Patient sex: M
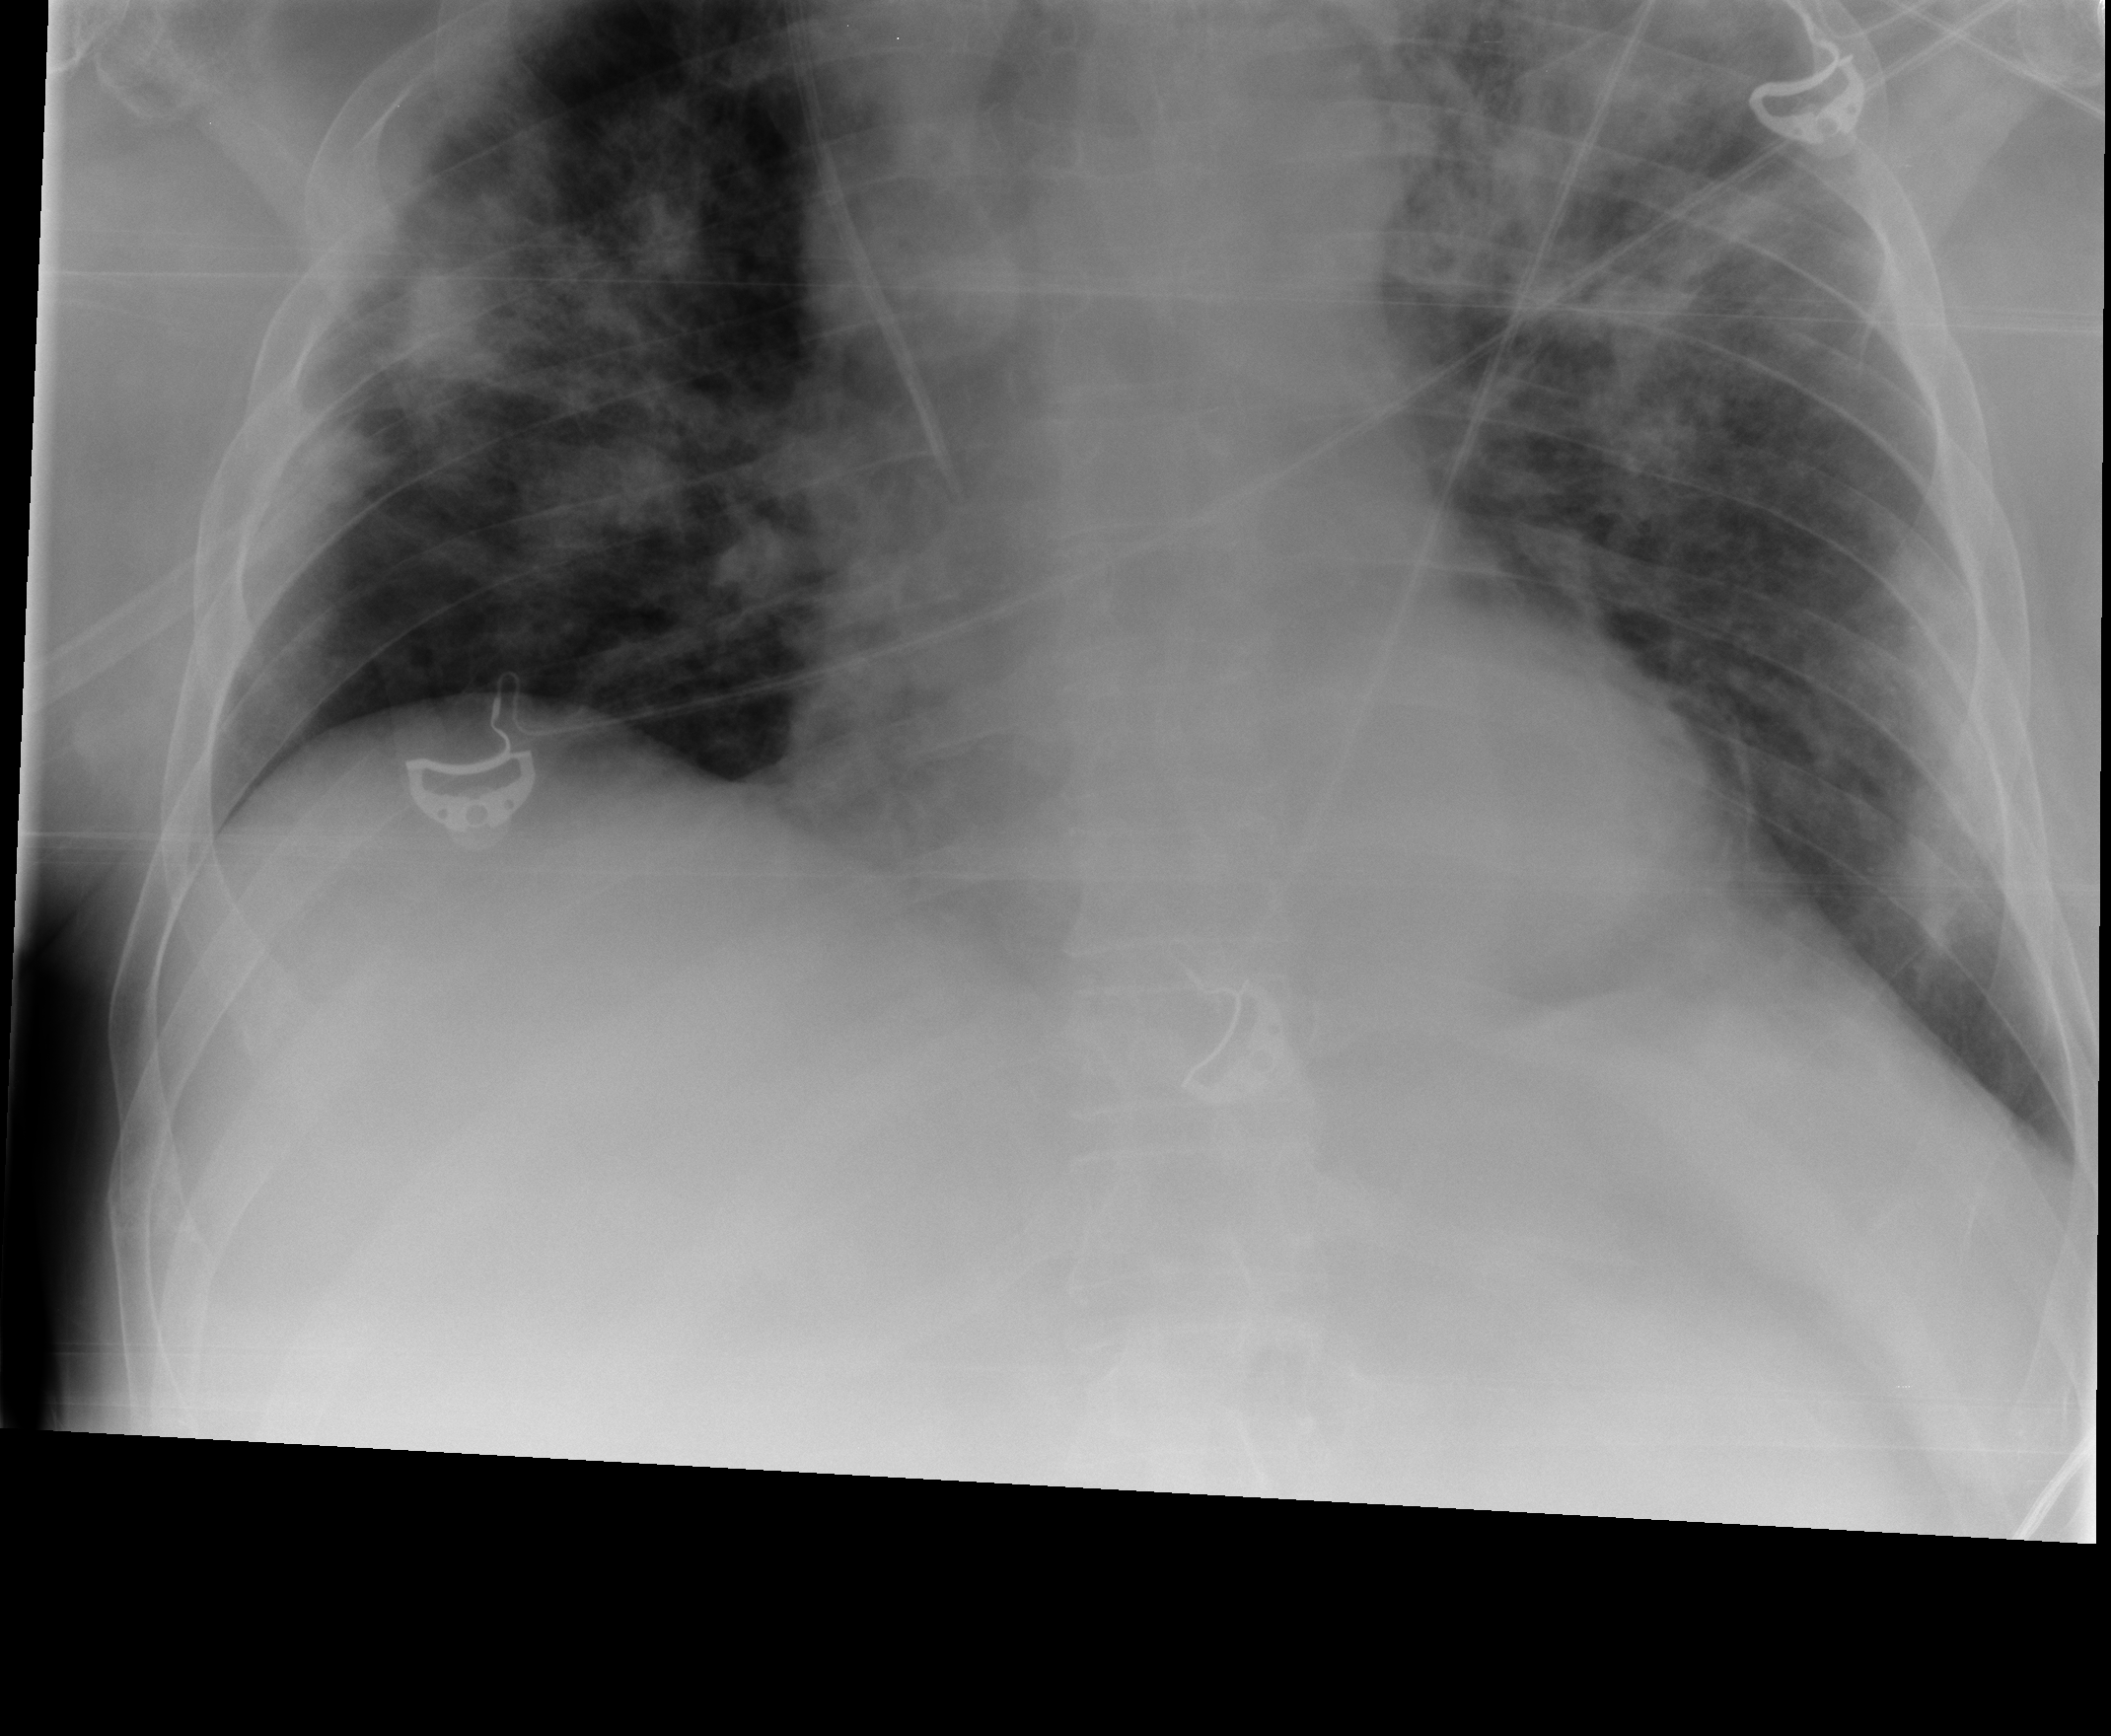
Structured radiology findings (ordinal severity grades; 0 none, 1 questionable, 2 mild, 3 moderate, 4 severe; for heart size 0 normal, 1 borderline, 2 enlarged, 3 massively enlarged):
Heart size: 0
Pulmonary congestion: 2
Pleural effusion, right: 0
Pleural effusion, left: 1
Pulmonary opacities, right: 3
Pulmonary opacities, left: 4
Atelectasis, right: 1
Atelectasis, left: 2